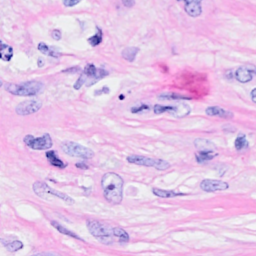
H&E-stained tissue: Breast